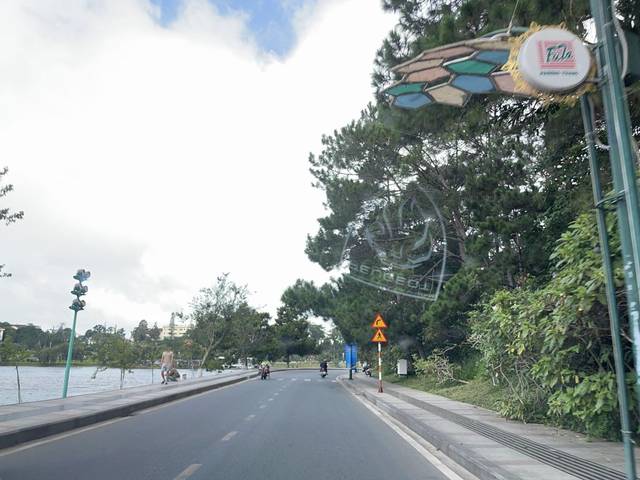
Region: Vietnam
Coordinates: 11.942, 108.444